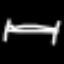
Label: bed